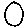
Label: circle